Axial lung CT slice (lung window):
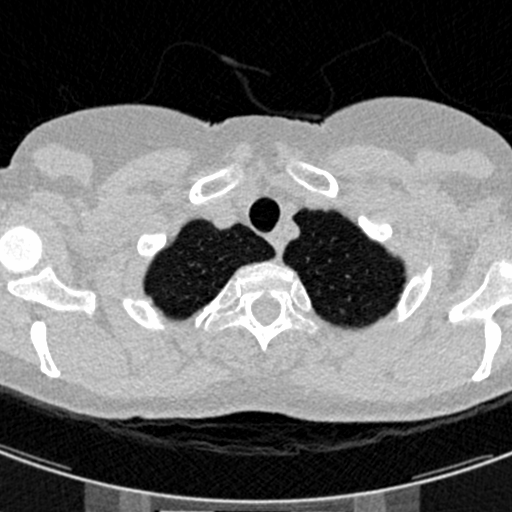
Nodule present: no